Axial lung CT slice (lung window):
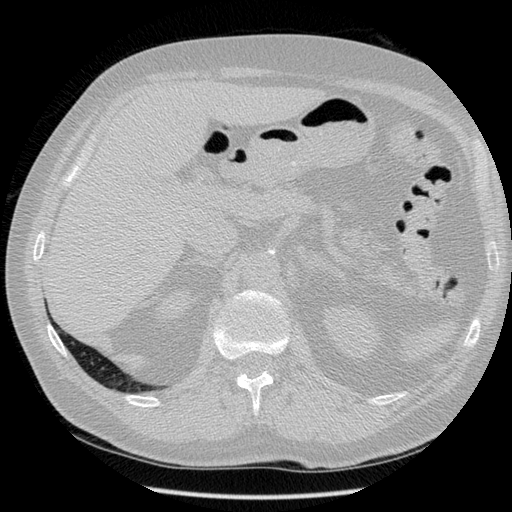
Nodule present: no